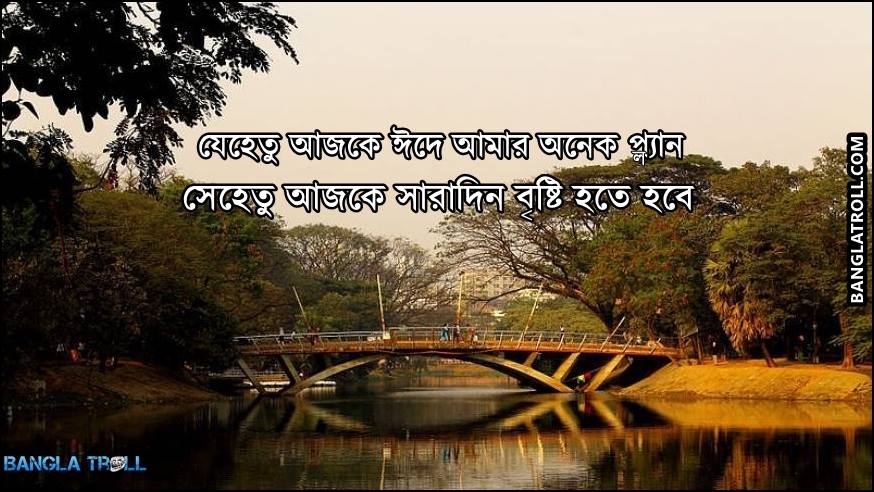
Text: যেহেতু আজকে ঈদে আমার অনেক প্ল্যান সেহেতু আজকে সারাদিন বৃষ্টি হতে হবে
Label: Non Hate